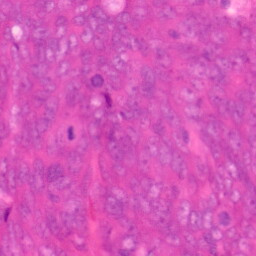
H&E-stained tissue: Colon